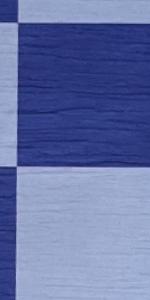
Label: Empty